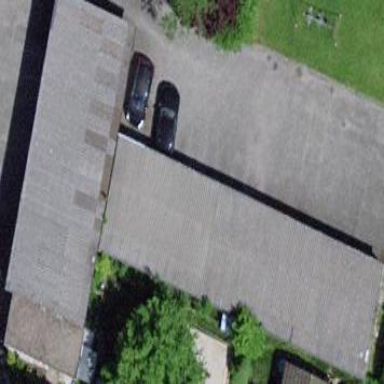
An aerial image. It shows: Flat roofed garages.